Question: I have the following dataset represented like 'numpy' array
'''
direccion_viento_pos
Out[32]:
array([['S'],
['S'],
['S'],
...,
['SO'],
['NO'],
['SO']], dtype=object)
'''
The dimension of this array is:
'''
direccion_viento_pos.shape
(17249, 8)
'''
I am using python and scikit learn to encode these categorical variables in this way:
'''
from __future__ import unicode_literals
import pandas as pd
import numpy as np
# from sklearn import preprocessing
# from matplotlib import pyplot as plt
from sklearn.preprocessing import MinMaxScaler
from sklearn.preprocessing import LabelEncoder, OneHotEncoder
'''
Then I create a label encoder object:
'''
labelencoder_direccion_viento_pos = LabelEncoder()
'''
I take the column position 0 (the unique column) of the 'direccion_viento_pos' and apply the 'fit_transform()' method addressing all their rows:
'''
direccion_viento_pos[:, 0] = labelencoder_direccion_viento_pos.fit_transform(direccion_viento_pos[:, 0])
'''
My 'direccion_viento_pos' is of this way:
'''
direccion_viento_pos[:, 0]
array([5, 5, 5, ..., 7, 3, 7], dtype=object)
'''
Until this moment, each row/observation of 'direccion_viento_pos' have a numeric value, but I want solve the inconvenient of weight in the sense that there are rows with a value more higher than others.
Due to this, I create the dummy variables, <URL> are:
> A Dummy variable or Indicator Variable is an artificial variable created to represent an attribute with two or more distinct categories/levels
Then, in my 'direccion_viento_pos' context, I have 8 values
- 'SO'- 'SE'- 'S'- 'N'- 'NO'- 'NE'- 'O'- 'E'
This mean, 8 categories.
Next, I create a <URL> object with the 'categorical_features' attribute which specifies what features will be treated like categorical variables.
'onehotencoder = OneHotEncoder(categorical_features = [0])'
And apply this 'onehotencoder' to our 'direccion_viento_pos' matrix.
'direccion_viento_pos = onehotencoder.fit_transform(direccion_viento_pos).toarray()'
My 'direccion_viento_pos' with their categorized variables has stayed so:
'''
direccion_viento_pos
array([[0., 0., 0., ..., 1., 0., 0.],
[0., 0., 0., ..., 1., 0., 0.],
[0., 0., 0., ..., 1., 0., 0.],
...,
[0., 0., 0., ..., 0., 0., 1.],
[0., 0., 0., ..., 0., 0., 0.],
[0., 0., 0., ..., 0., 0., 1.]])
'''
Then, until here, I've created dummy variables to each category.

I wanted to narrate this process, to arrive at my question.
If these dummy encoder variables already in a 0-1 range, is necessary apply the MinMaxScaler feature scaling?
Some say that it is not necessary to scale these fictitious variables. Others say that if necessary because we want accuracy in predictions
I ask this question due to when I apply the 'MinMaxScaler' with the 'feature_range=(0, 1)'
my values have been changed in some positions ... despite to still keep this scale.
What is the best option which can I have to choose with respect to my dataset 'direccion_viento_pos'
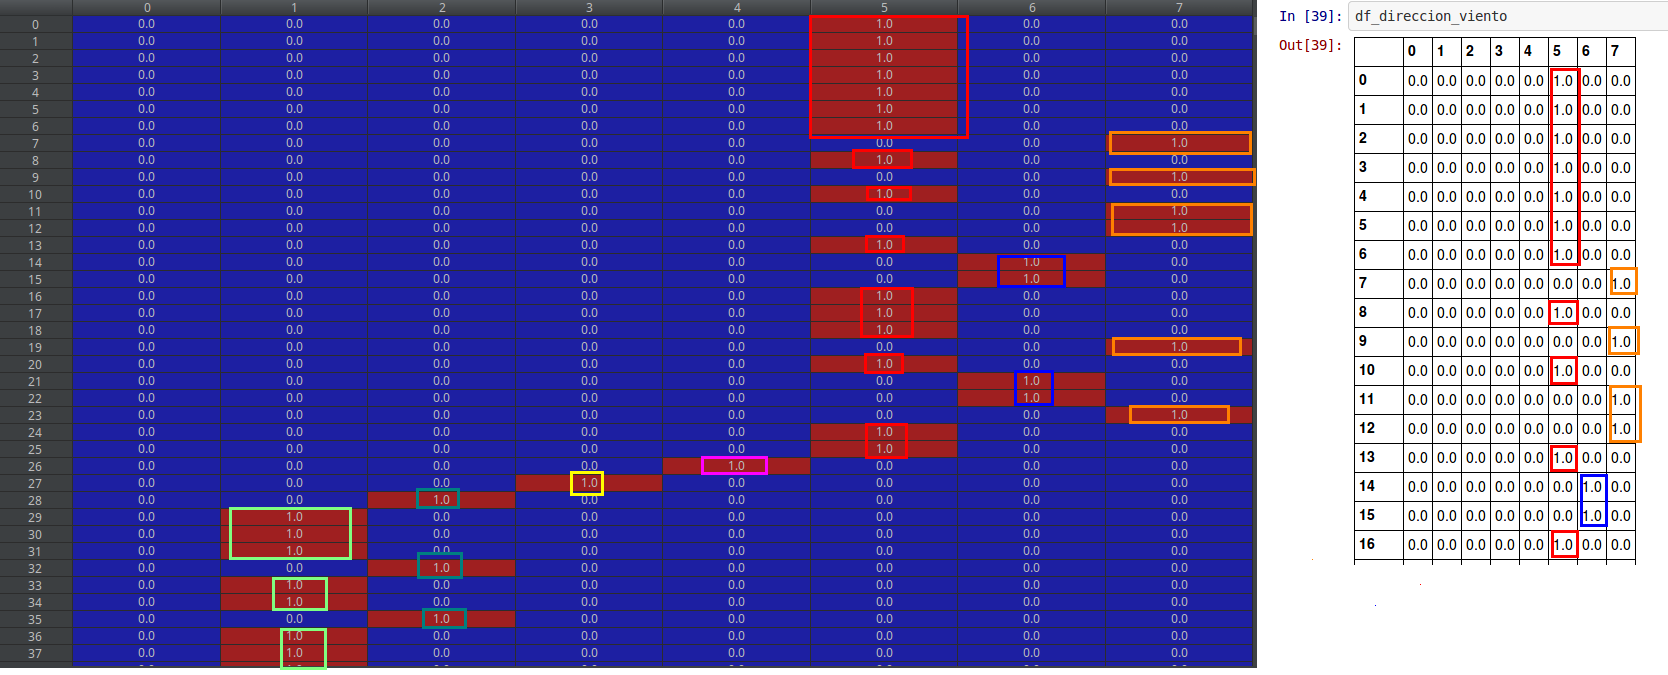
Answer: I don't think scaling them will change the answer at all. They're all on the same scale already. Min 0, max 1, range 1. If some continuous variables were present, you'd want to normalize the continuous variables only, leaving the dummy variables alone. You could use the min-max scaler to give those continuous variables the same minimum of zero, max of one, range of 1. Then your regression slopes would be very easy to interpret. Your dummy variables are already normalized.
Here's a <URL> asking if one should ever standardize binary variables.